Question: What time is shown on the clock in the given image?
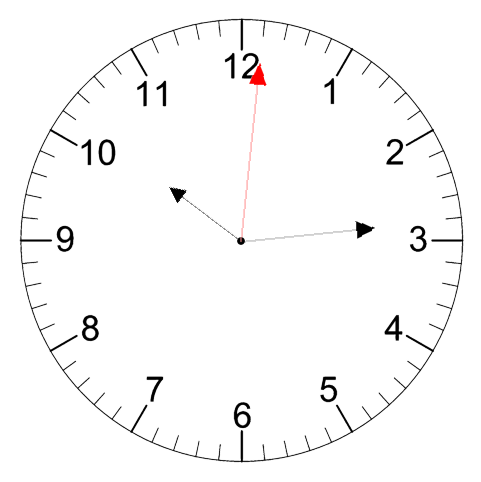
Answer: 10:14:01